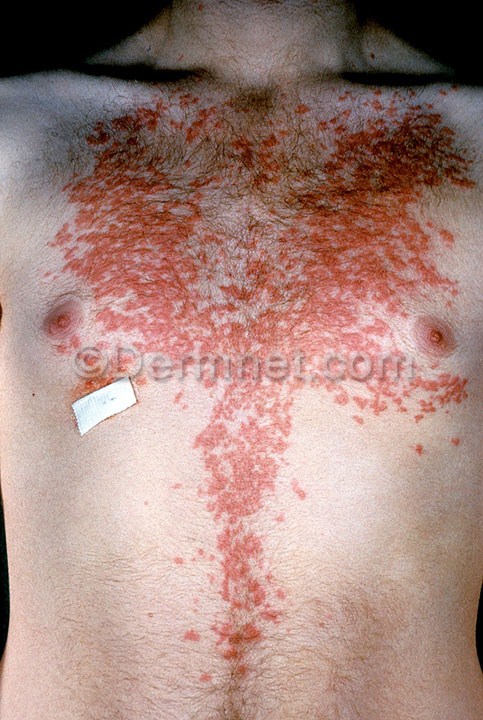
Disease: Systemic Disease